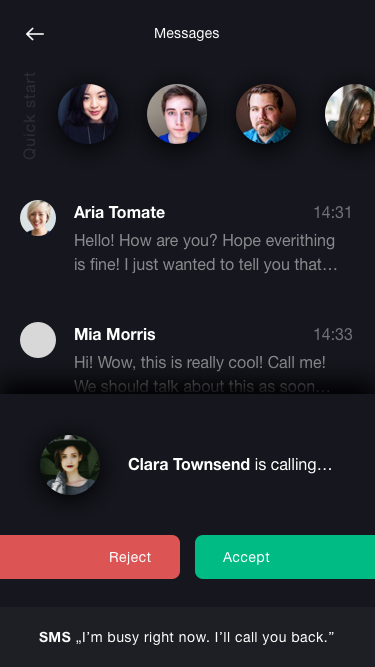
Text in this UI design:
Messages
Aria Tomate
Hello! How are you? Hope everithing is fine! I just wanted to tell you that…
14:31
Mia Morris
Hi! Wow, this is really cool! Call me! We should talk about this as soon…
14:33
Larry Brown
Lorem ipsum dolor… Just kiddin’! Omg, this is really fun. What do you…
16:11
Amanda Wrońsky
Hello! How are you? Hope everithing is fine! I just wanted to tell you that…
16:30
SMS „I’m busy right now. I’ll call you back.”
Accept
Reject
Clara Townsend is calling…